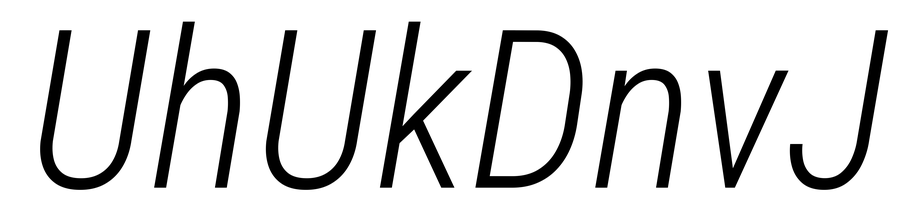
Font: Roboto-Italic_Condensed_Light_Italic